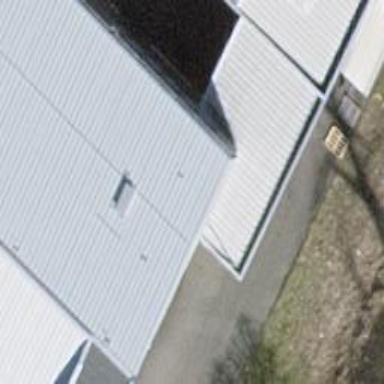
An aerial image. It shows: View of roof of building.